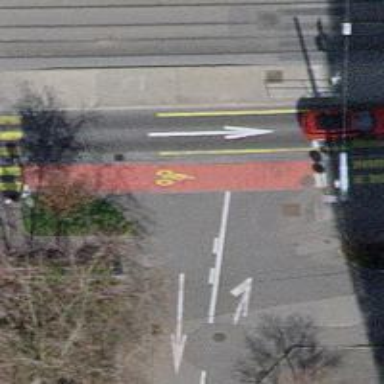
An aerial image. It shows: Road with traffic signals.